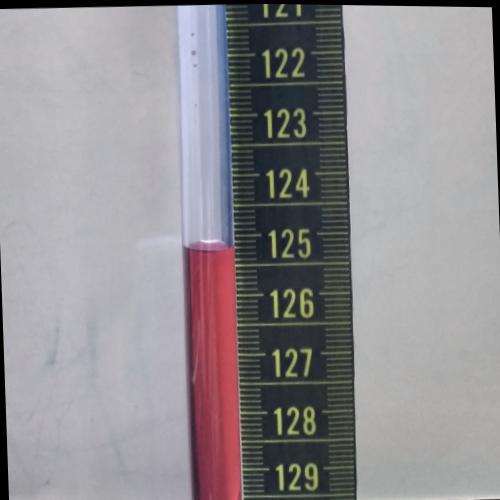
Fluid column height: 125.2 cm